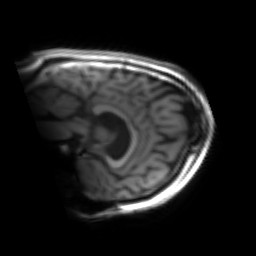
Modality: inplaneT1
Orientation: sagittal
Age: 26
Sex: male
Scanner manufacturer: siemens
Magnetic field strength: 3 T
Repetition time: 1.2 s
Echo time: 0.00251 s